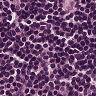
Metastatic tissue present: no